Field crop: tomato
Growth stage: 2
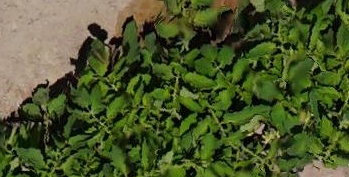
Species: tomato